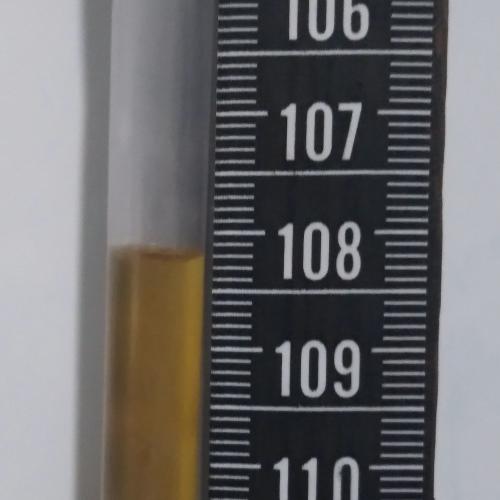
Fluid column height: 108.2 cm